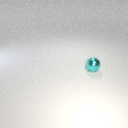
small cyan metal sphere